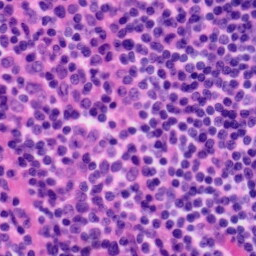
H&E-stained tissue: Tonsil